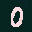
Label: 0